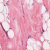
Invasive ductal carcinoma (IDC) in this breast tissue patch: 0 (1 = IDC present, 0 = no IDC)